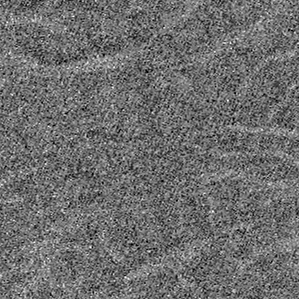
Label: frost